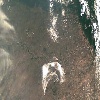
Label: land